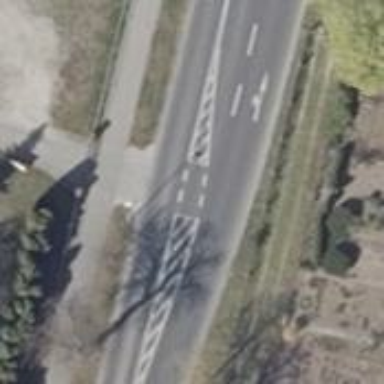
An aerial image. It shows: Primary highway with asphalt surface. There is sidewalk on the left.